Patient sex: M
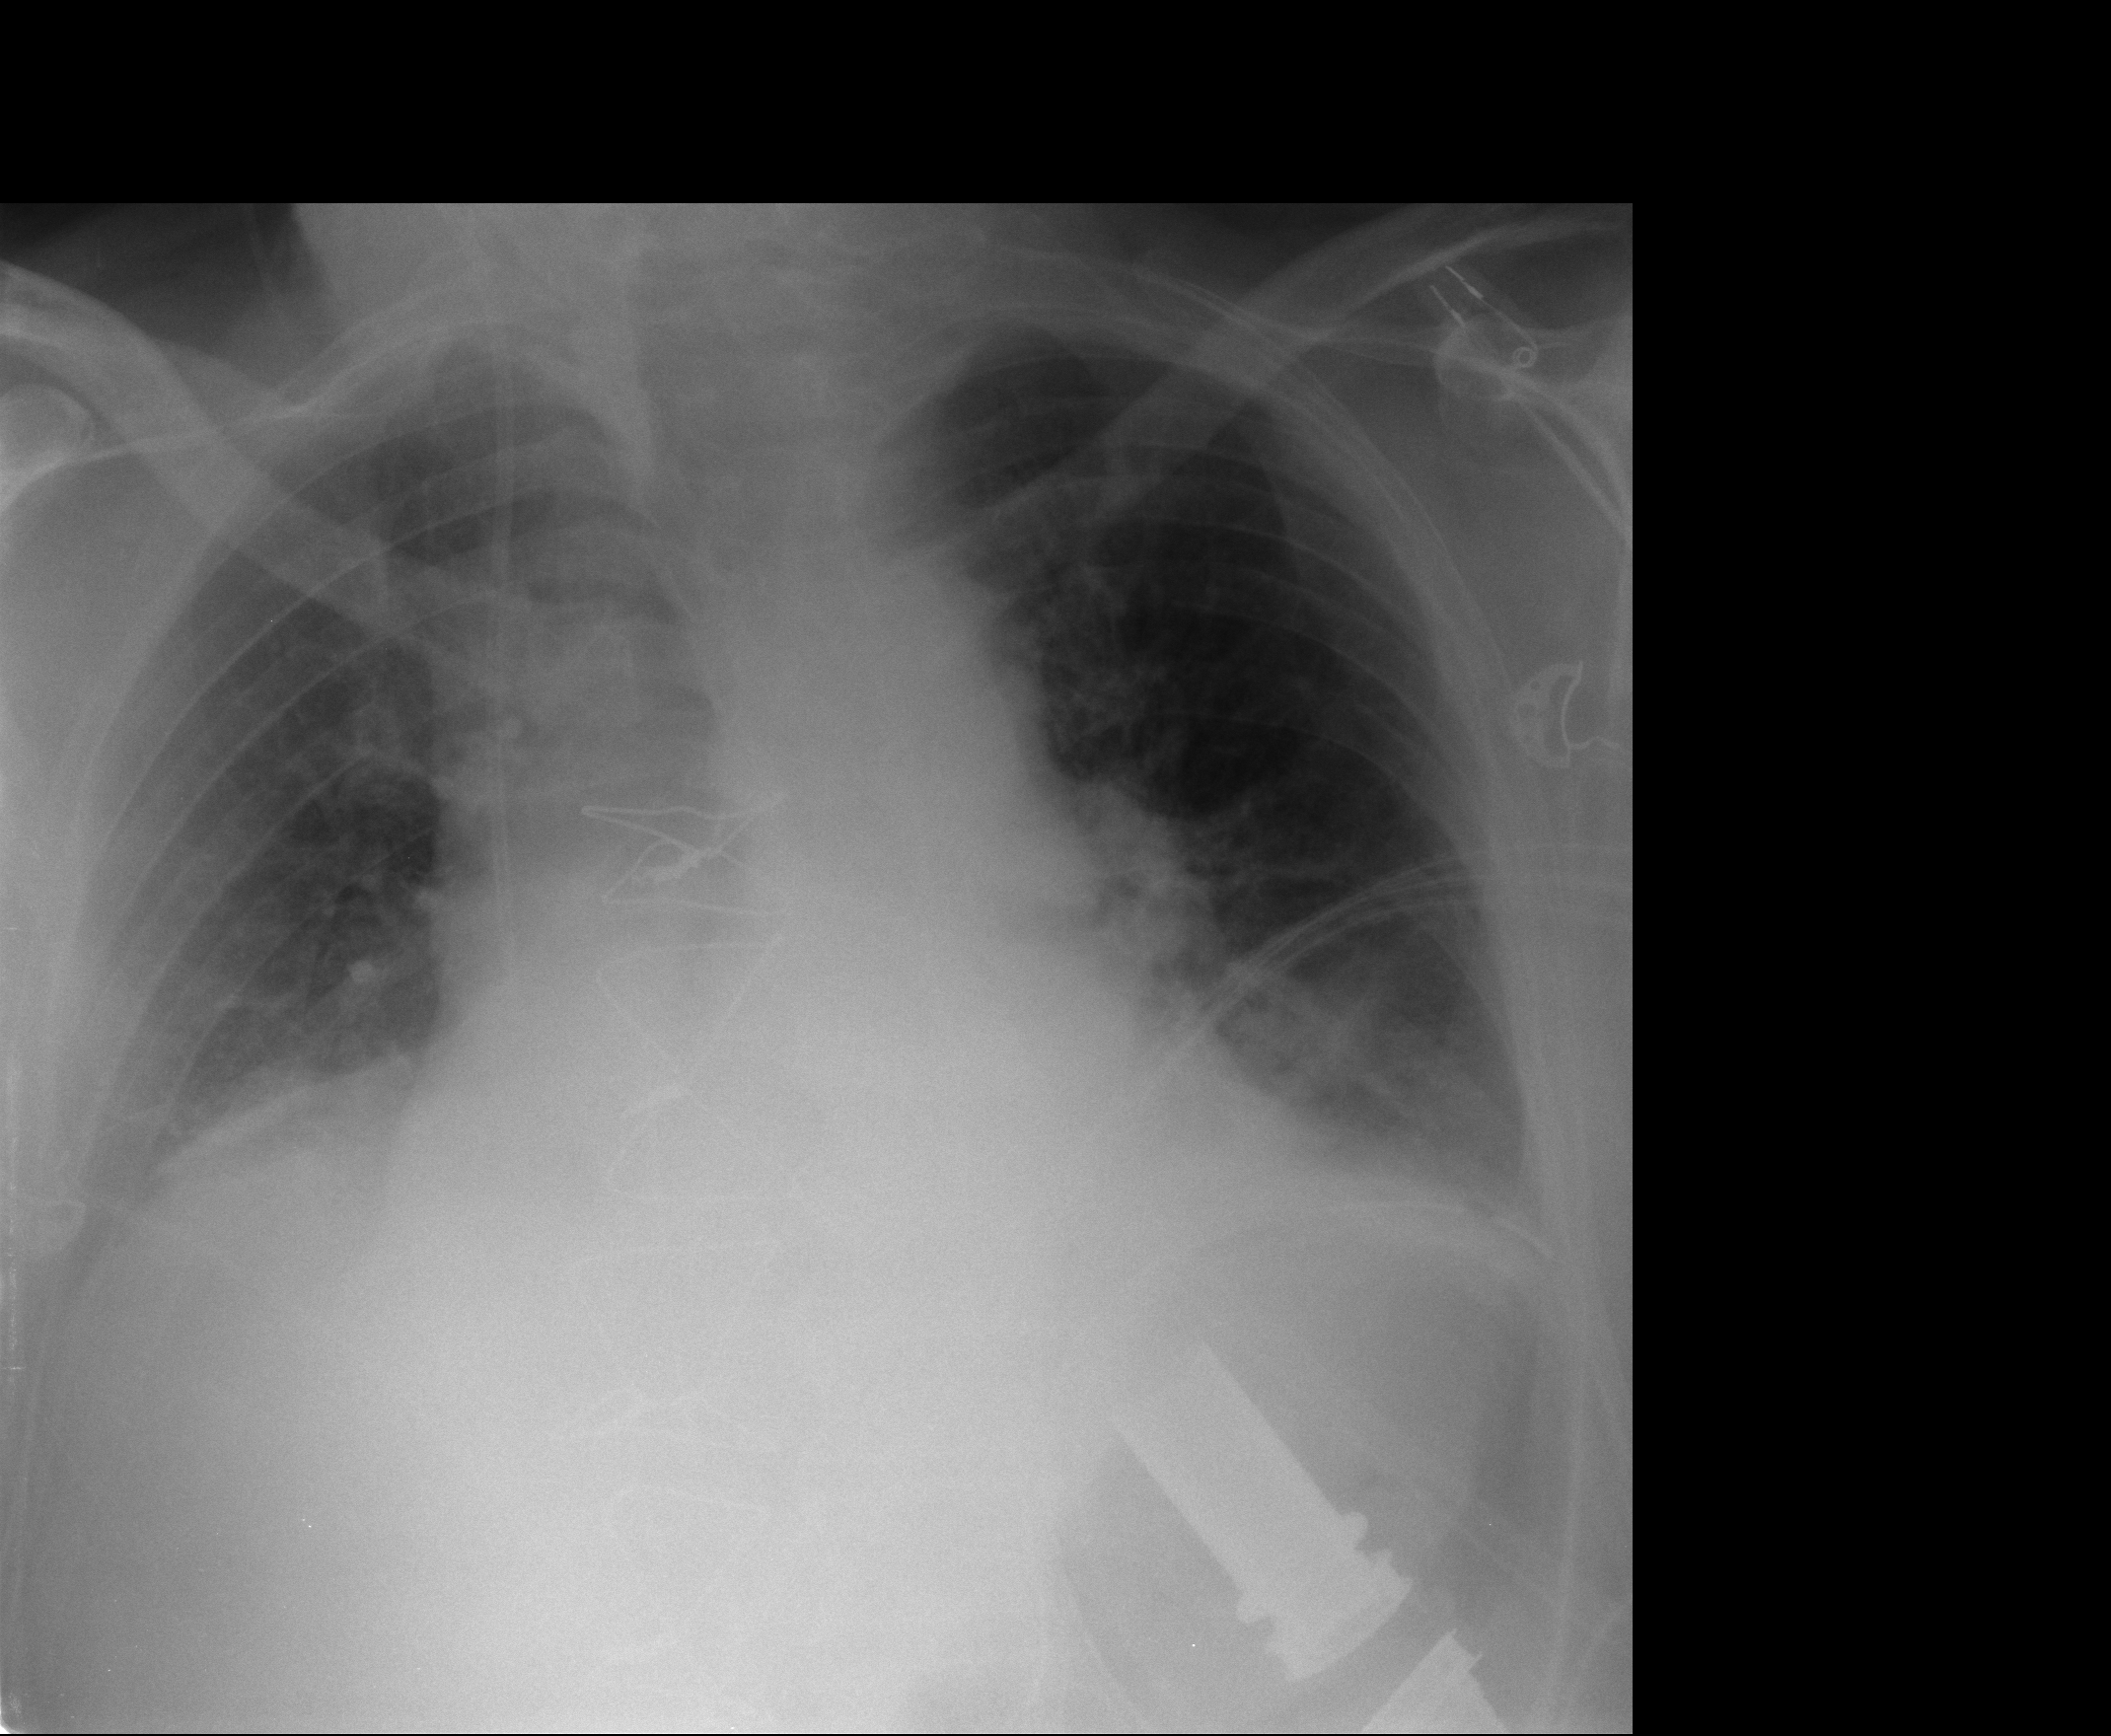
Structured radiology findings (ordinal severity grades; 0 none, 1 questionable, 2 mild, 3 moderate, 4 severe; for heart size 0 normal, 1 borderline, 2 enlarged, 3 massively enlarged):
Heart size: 2
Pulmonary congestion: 2
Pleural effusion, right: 1
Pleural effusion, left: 2
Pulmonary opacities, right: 0
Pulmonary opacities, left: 0
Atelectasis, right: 2
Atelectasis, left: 2